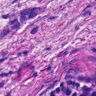
Metastatic tissue present: yes